Current action and preconditions to check: trajectory_clear

Your task: For each precondition in the list above, predict whether it will hold at this action.

Consider the current scene as observed from the mobile robot's camera, and analyze the predicted future states of all dynamic agents (e.g., people, animals, vehicles, or any moving entities) within the NEXT SECOND.

IMPORTANT: Only answer "very likely" if you are absolutely certain—based on strong, clear evidence—that a dynamic agent will violate the precondition in the predicted future state. Do NOT answer "very likely" for unlikely, ambiguous, or low-probability risks.

Ask yourself for each precondition: Is there a high probability, with clear and convincing evidence, that the predicted future states of any dynamic agent will interfere with the predicted future state of the currently executing action within the NEXT SECOND, causing that precondition to fail?

Assess the risk level based on these predictions. Use "likely" or "very likely" if motions create a clear risk of interference.

Use "neutral" or "improbable" if agents are nearby but their predicted paths are clearly diverging or non-conflicting.

Failure Risk Categories: "very improbable", "improbable", "neutral", "likely", "very likely"

Answer Format: Output ONLY the probability_of_failure value from these categories: "very improbable", "improbable", "neutral", "likely", "very likely"

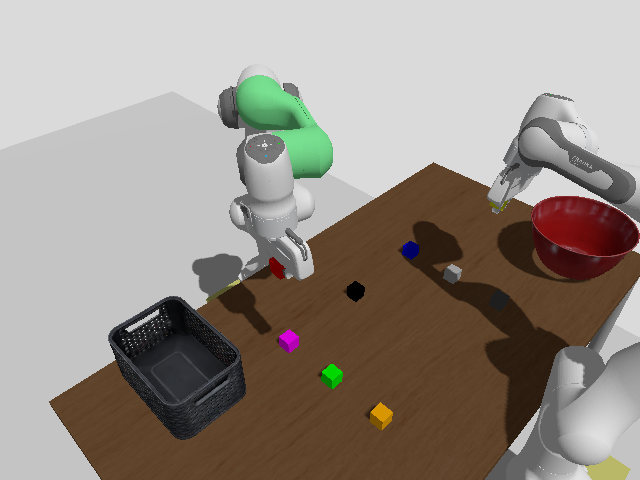

Answer: very improbable